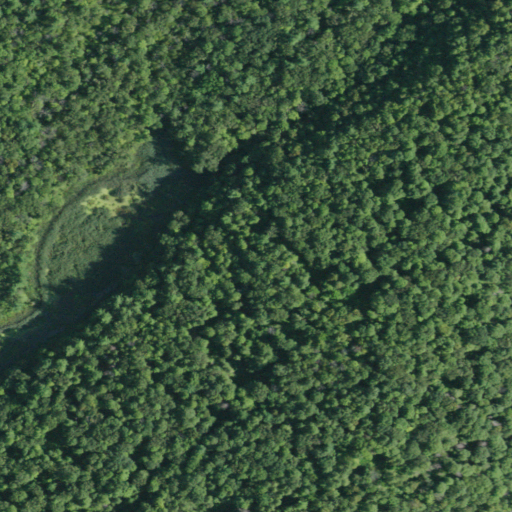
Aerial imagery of ridge(s) in New York named Kalkberg containing deciduous forest, mixed forest, woody wetlands, herbaceous wetlands, and open development